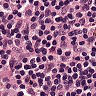
Metastatic tissue present: no